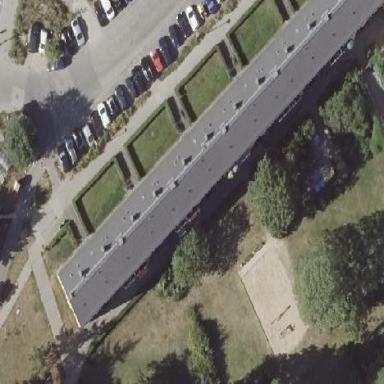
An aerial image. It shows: Residential apartments building.